Current action and preconditions to check: trajectory_clear

Your task: For each precondition in the list above, predict whether it will hold at this action.

Consider the current scene as observed from the mobile robot's camera, and analyze the predicted future states of all dynamic agents (e.g., people, animals, vehicles, or any moving entities) within the NEXT SECOND.

IMPORTANT: Only answer "very likely" if you are absolutely certain—based on strong, clear evidence—that a dynamic agent will violate the precondition in the predicted future state. Do NOT answer "very likely" for unlikely, ambiguous, or low-probability risks.

Ask yourself for each precondition: Is there a high probability, with clear and convincing evidence, that the predicted future states of any dynamic agent will interfere with the predicted future state of the currently executing action within the NEXT SECOND, causing that precondition to fail?

Assess the risk level based on these predictions. Use "likely" or "very likely" if motions create a clear risk of interference.

Use "neutral" or "improbable" if agents are nearby but their predicted paths are clearly diverging or non-conflicting.

Failure Risk Categories: "very improbable", "improbable", "neutral", "likely", "very likely"

Answer Format: Output ONLY the probability_of_failure value from these categories: "very improbable", "improbable", "neutral", "likely", "very likely"

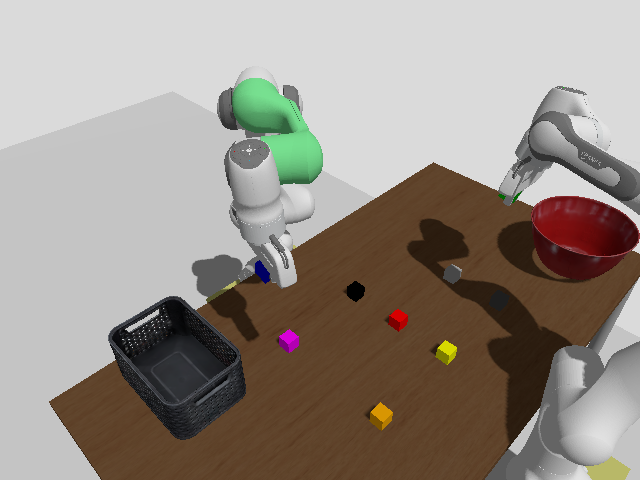

Answer: very improbable